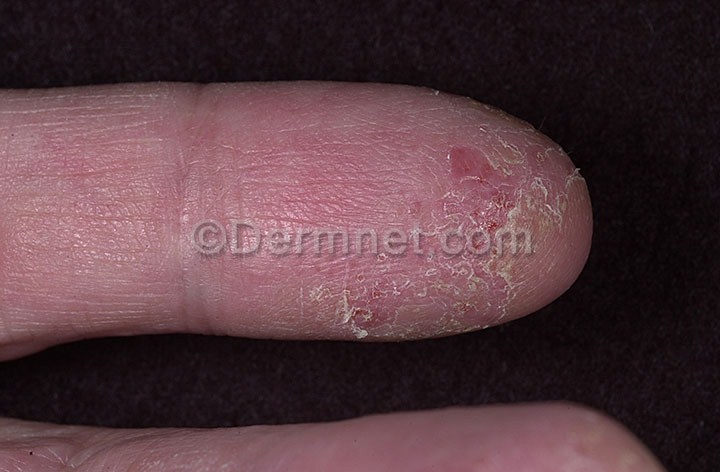
Disease: Eczema Photos